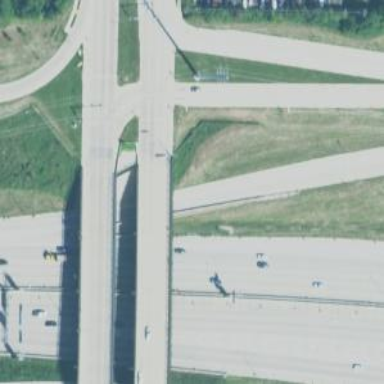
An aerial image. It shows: Primary highway bridge with asphalt surface and dual carriageway.